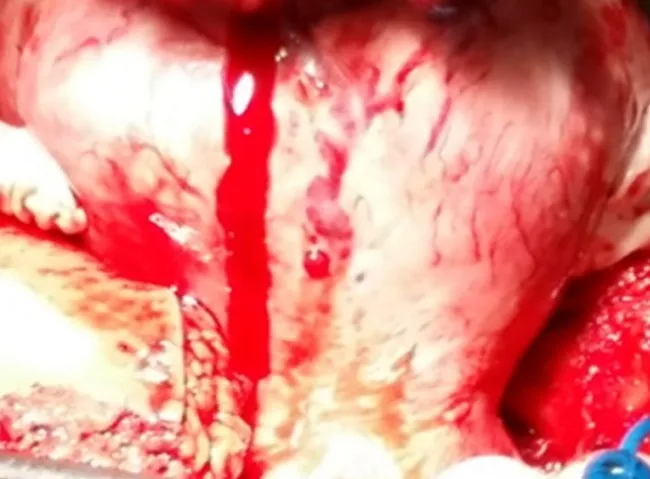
Multiple tortuous veins on the surface of the fundal fibroid.
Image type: medical_photograph (other_medical_photograph)